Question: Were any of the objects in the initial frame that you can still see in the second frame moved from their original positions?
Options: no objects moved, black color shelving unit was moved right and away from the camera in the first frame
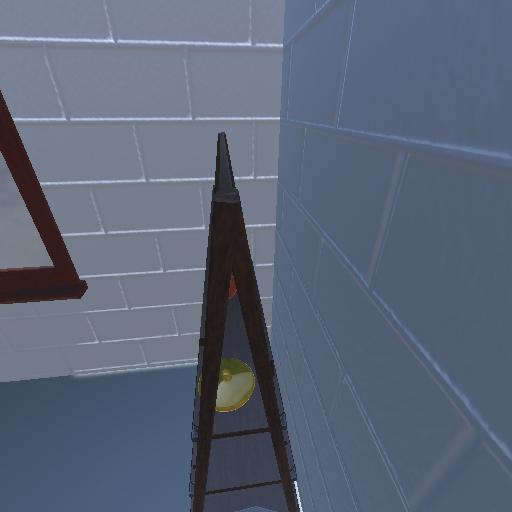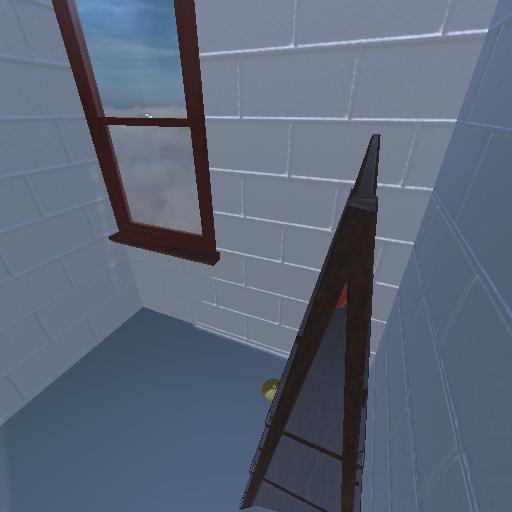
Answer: no objects moved